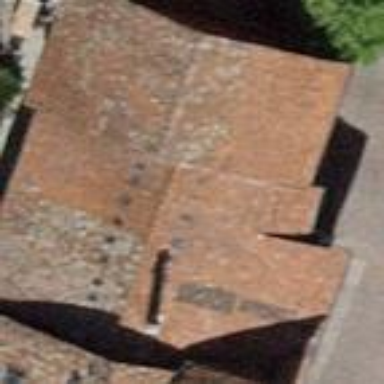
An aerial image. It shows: Terrace building.